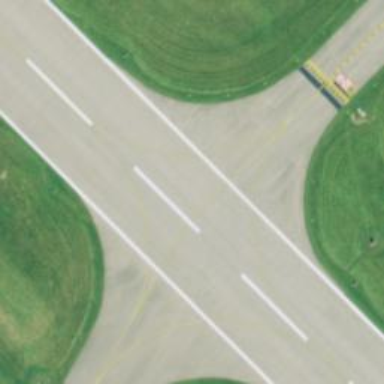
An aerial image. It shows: Image of taxiway at airport.